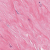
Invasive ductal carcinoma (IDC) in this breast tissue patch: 0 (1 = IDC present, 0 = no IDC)